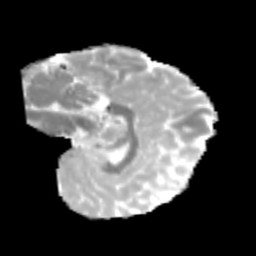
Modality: MD
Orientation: sagittal
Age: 11
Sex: female
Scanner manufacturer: siemens
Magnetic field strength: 3 T
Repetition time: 3.8 s
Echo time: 0.07 s